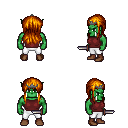
a pixel art fantasy rpg character, male body template, orc, green skin, maroon sleeveless shirt, white pants, dark blonde unkempt hairstyle, iron tiara, brown shoes, dagger, four views (front, back, left, right), 2x2 character sprite sheet, small pixel art, hard edges, no anti-aliasing